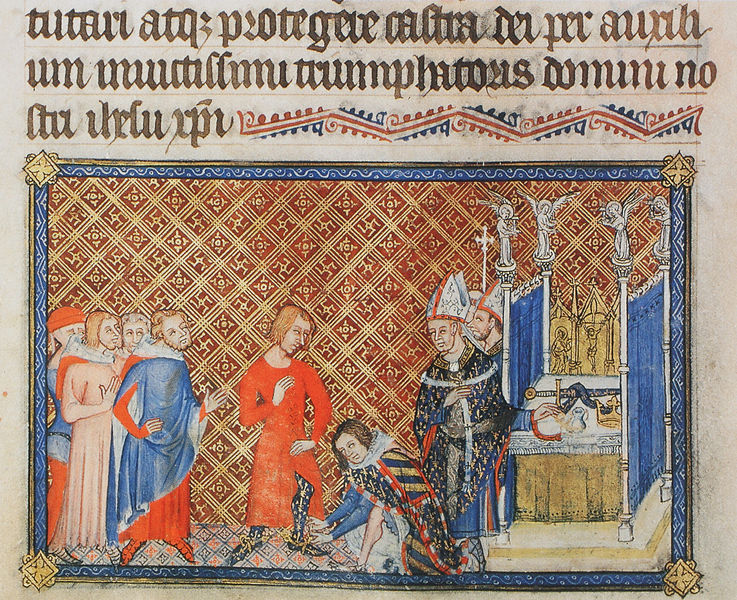
Titel: Buch zur Krönung Charles V von Frankreich/ Coronation Book of Charles V of France
Institution: British Library
Schlagwörter: blau, bunt, männer, rot, muster, mütze, stehen, kirche, gewand, gold, mantel, stoff, krone, engel, schrift, schuhe, farbe, saal, erhaben, bischof, gefolge, könig, bett, ankleiden, warten, buch, kreuz, illustration, schwert, text, waffen, knien, beten, salbung, mittelalter, strumpfhose, knieen, binden, bund, latein, sonnenrad, ankleidung, minnesang, schnürsenkel, kurche, zu füßen, rmittelalter